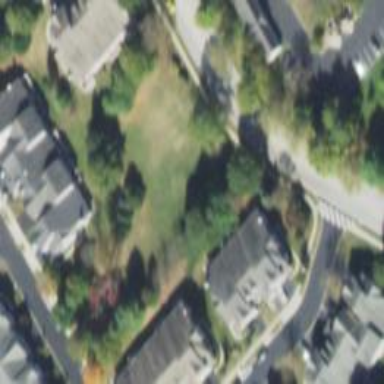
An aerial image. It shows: Neighborhood.